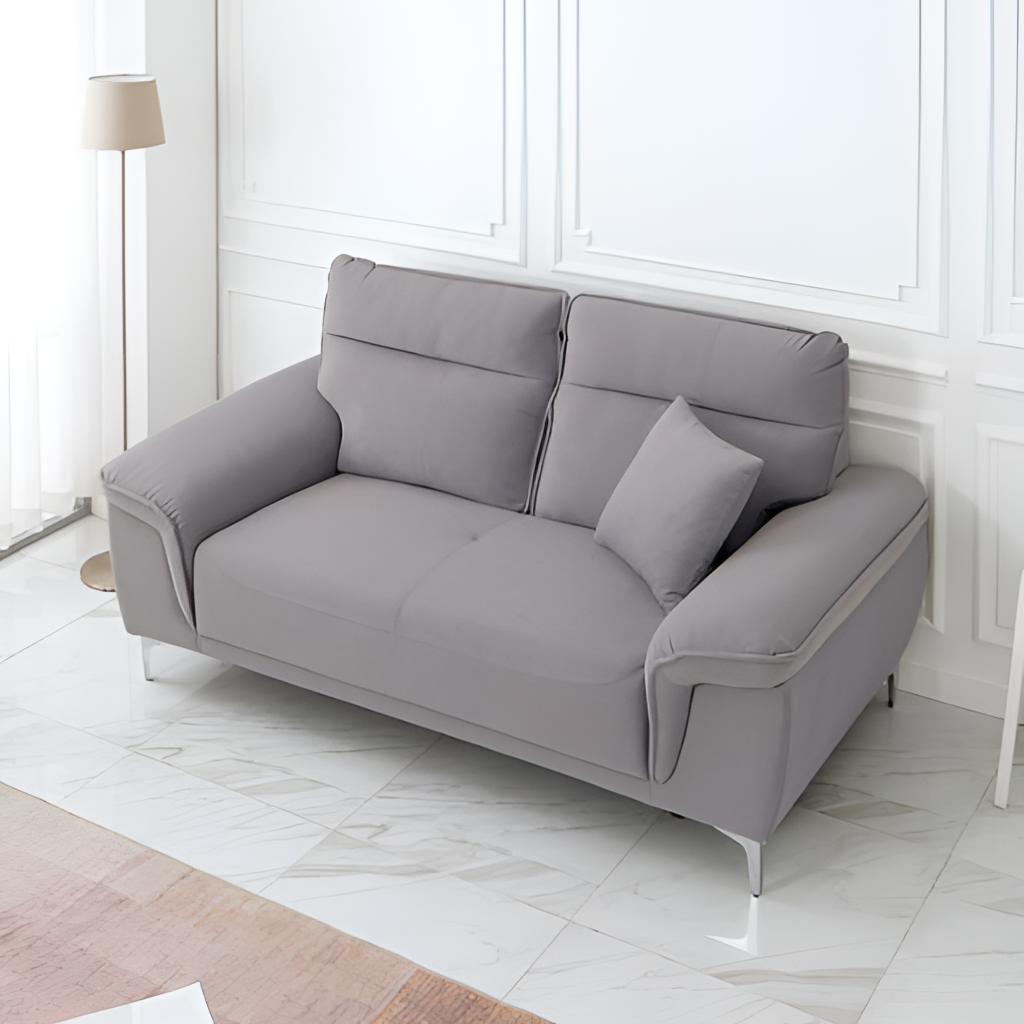
fabric loveseat, living room, white panel wallpaper, with solid pattern, white tile flooring, with large square pattern, minimalist